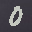
Label: 0